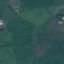
Land use / land cover class: Pasture